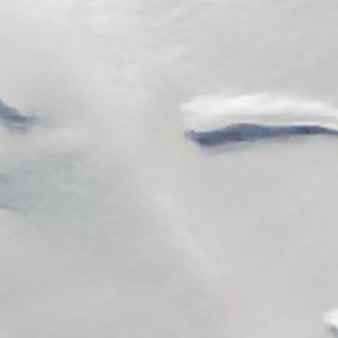
Label: other